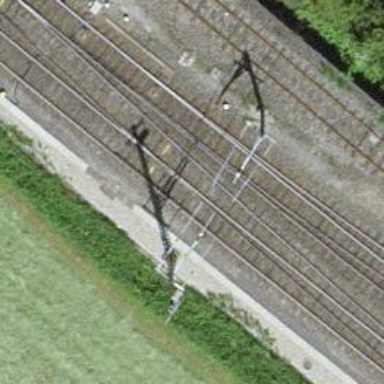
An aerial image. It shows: Single-track electrified railway siding with contact line for service.